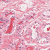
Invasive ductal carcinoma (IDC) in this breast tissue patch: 0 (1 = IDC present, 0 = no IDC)